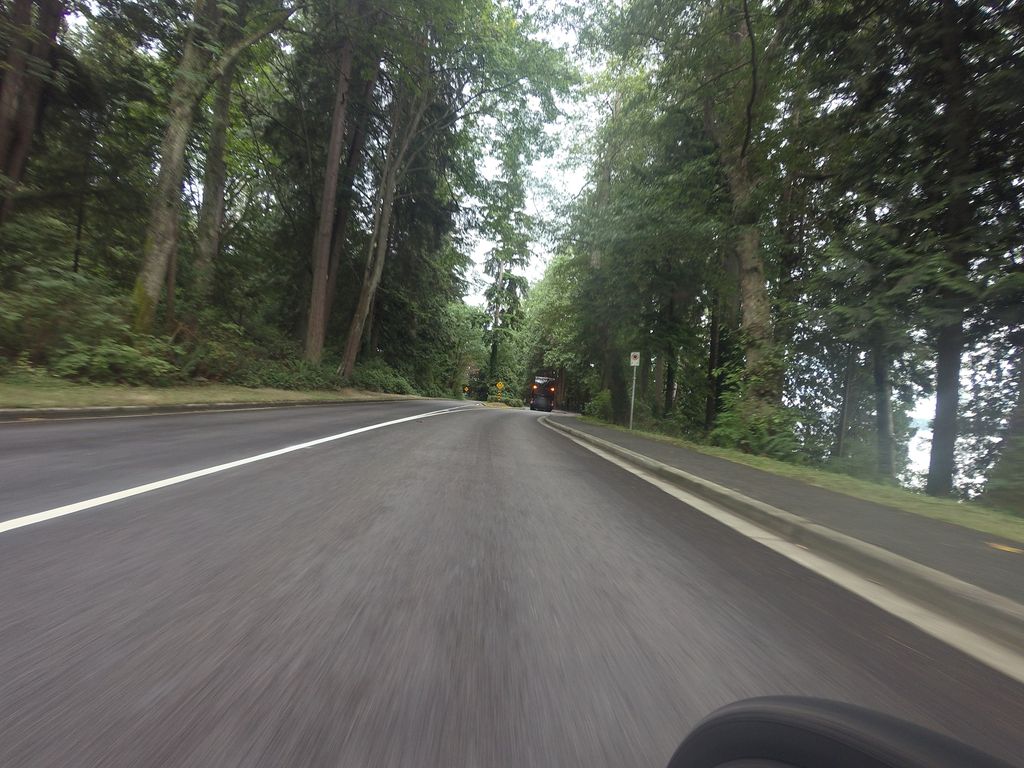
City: vancouver